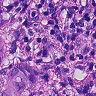
Metastatic tissue present: yes